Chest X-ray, PA view. Patient: 65 years old, sex M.
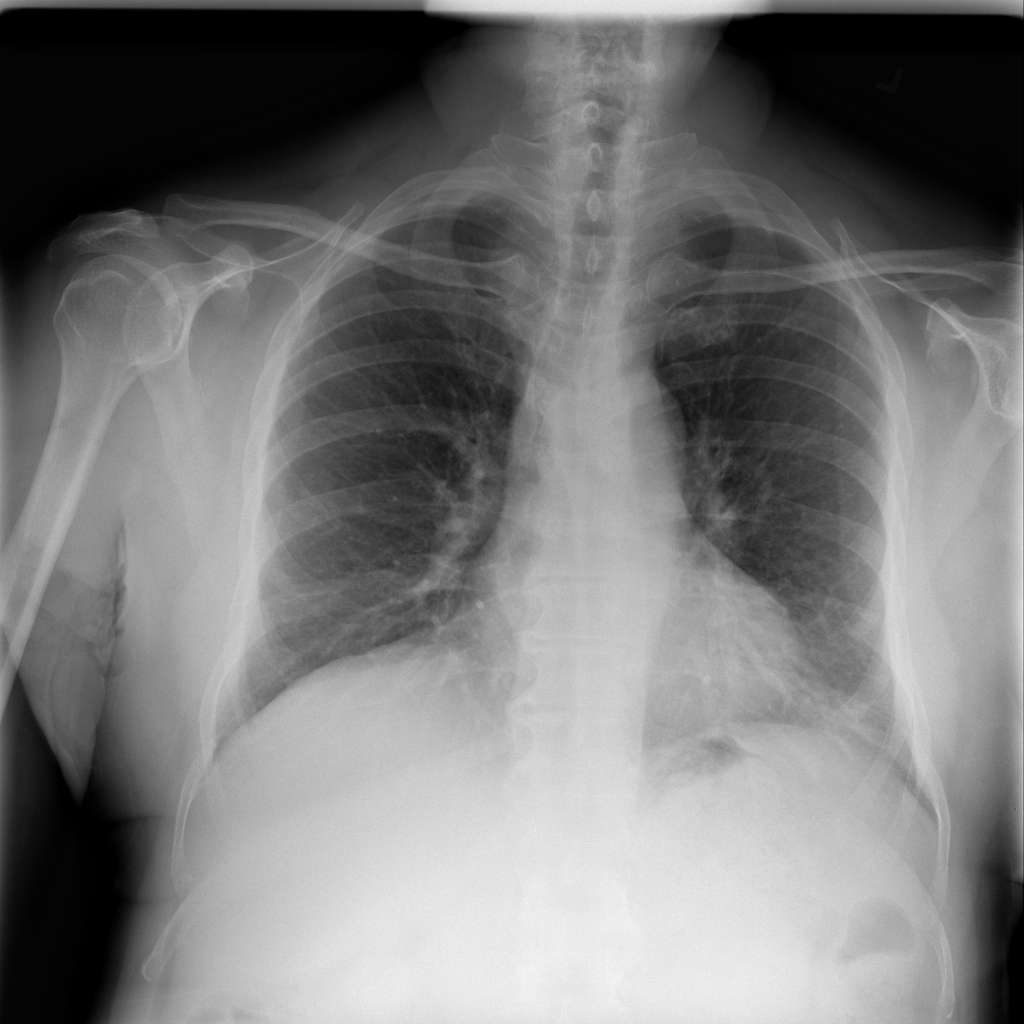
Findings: No Finding